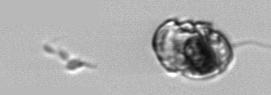
Label: Proterythropsis